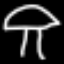
Label: mushroom